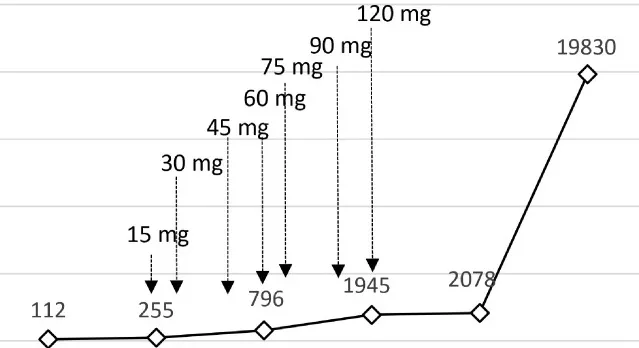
Copeptin values and tolvaptan doses. The figure shows the dramatic increase in copeptin over time. Treatment with tolvaptan was started with a dose of 15 mg per day. We needed to rapidly increase the dose to a maximum of 120 mg per day.
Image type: pathology (immunostaining)